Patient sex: F
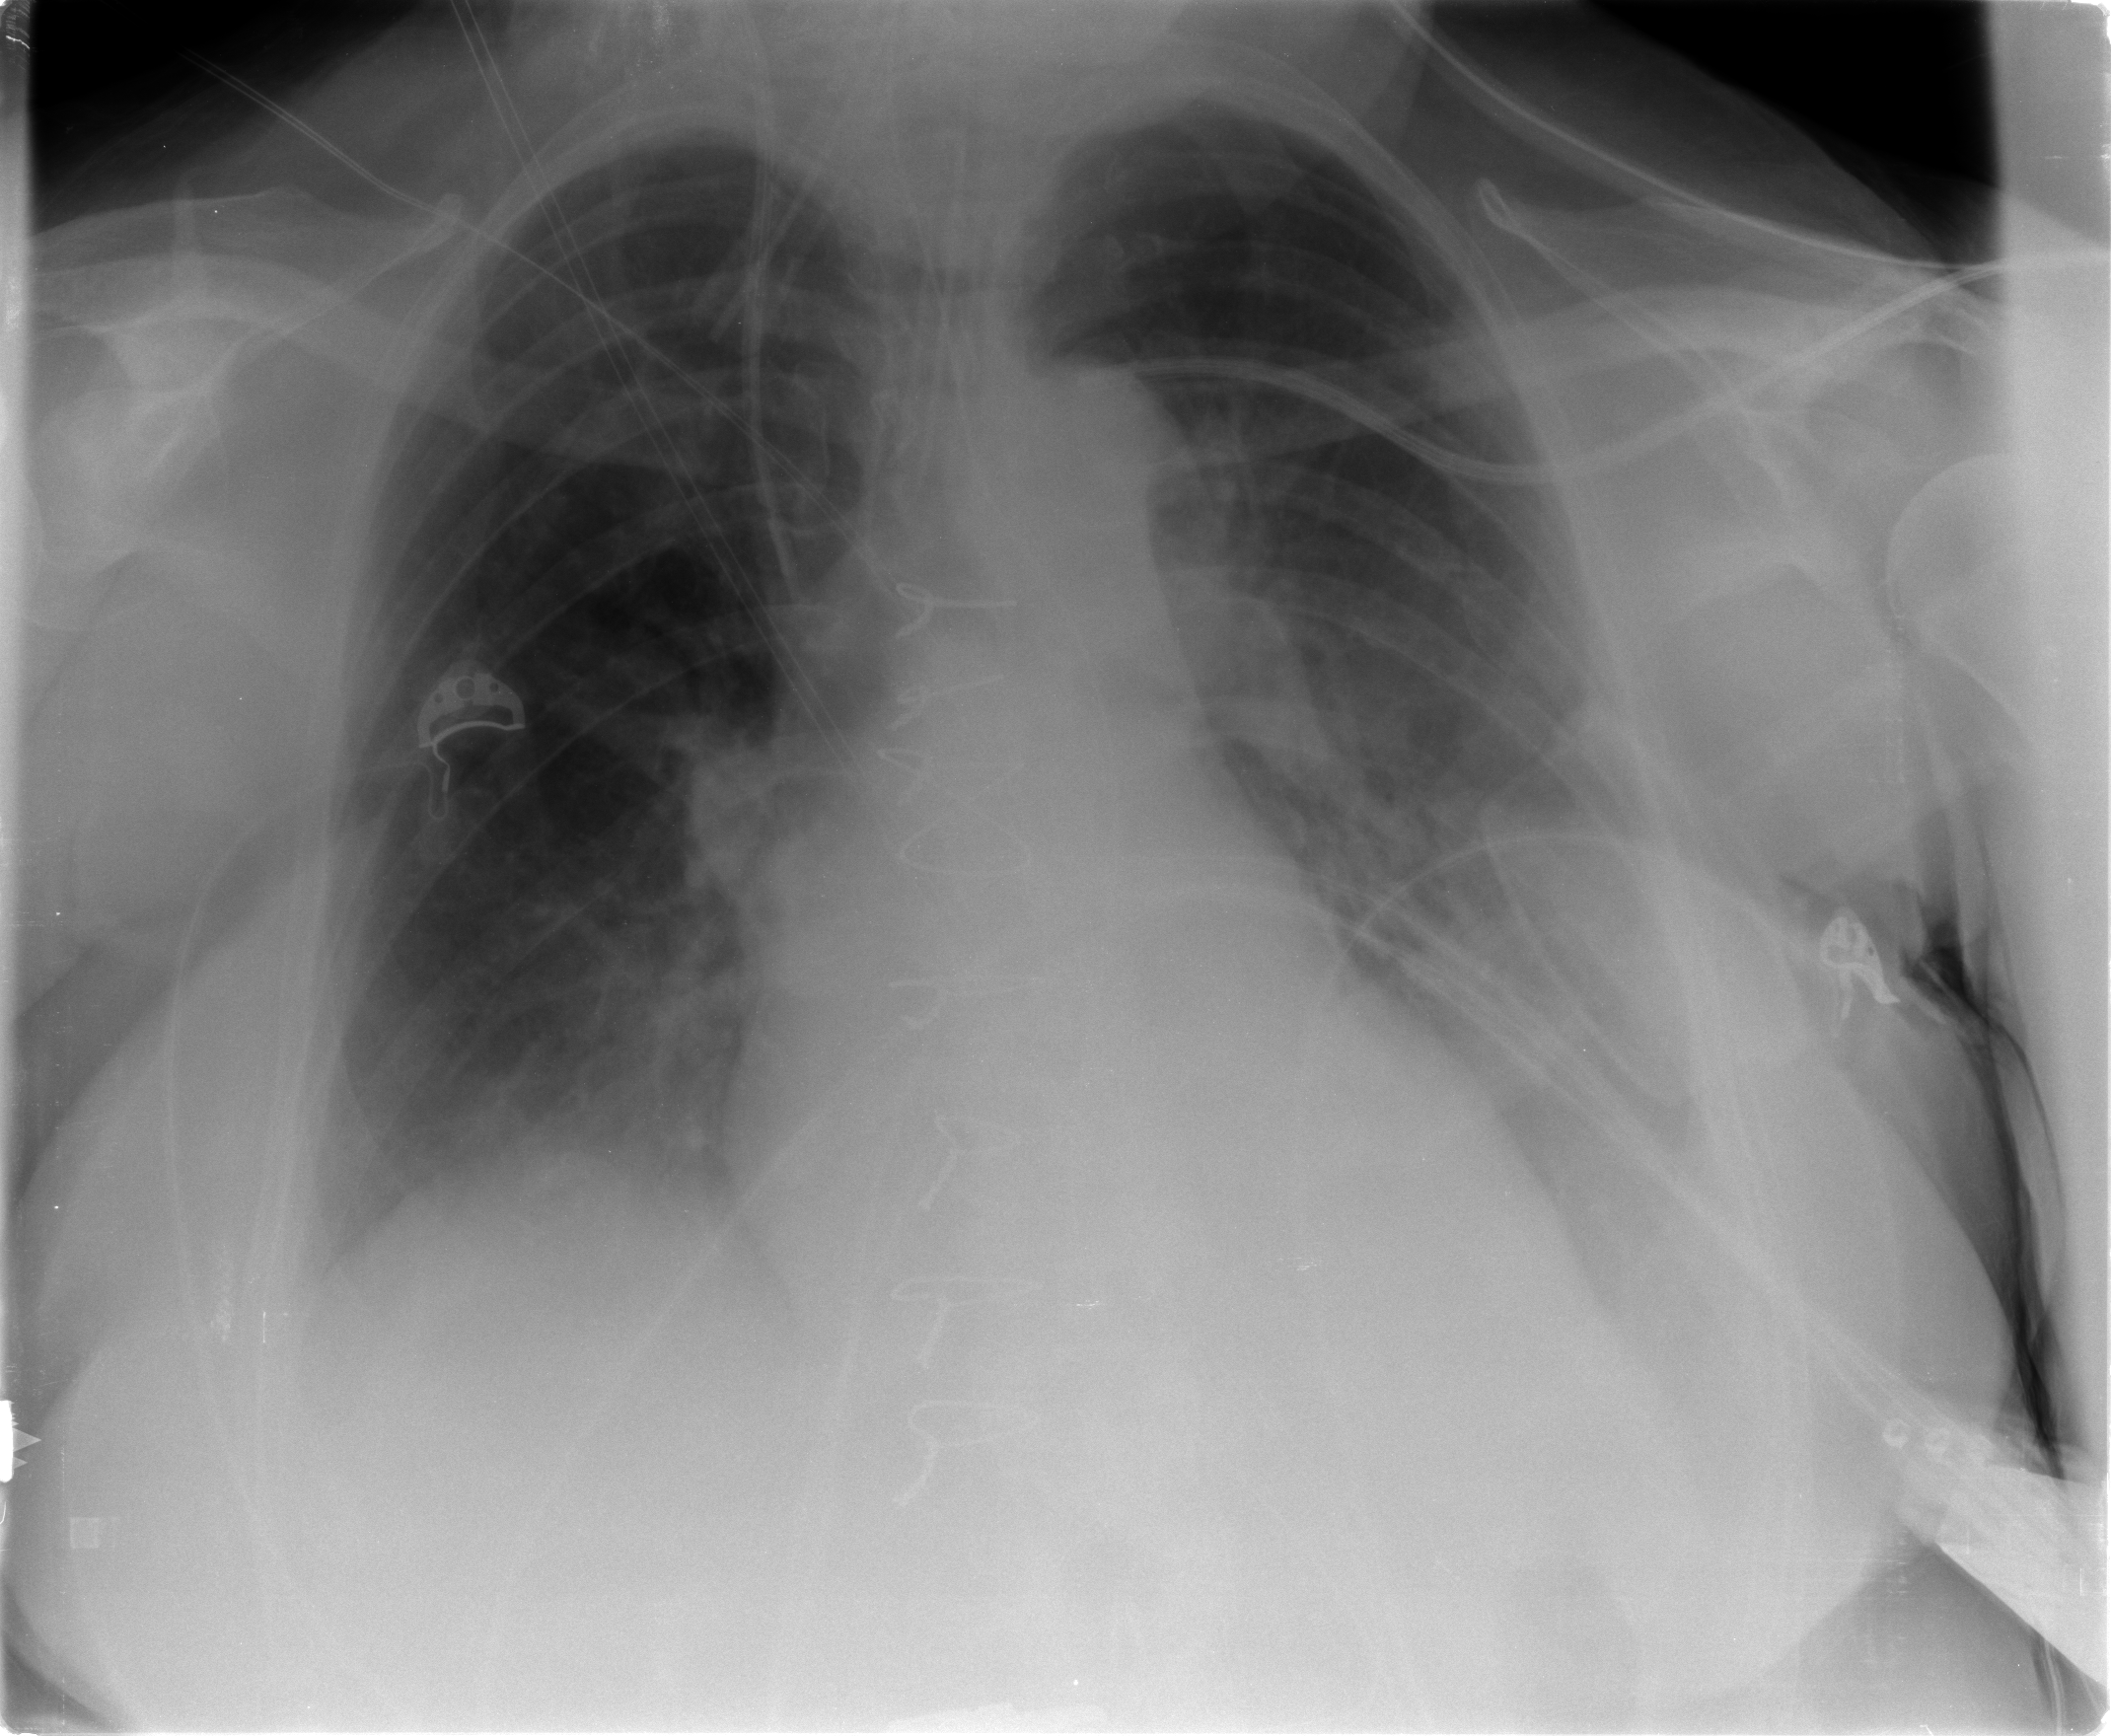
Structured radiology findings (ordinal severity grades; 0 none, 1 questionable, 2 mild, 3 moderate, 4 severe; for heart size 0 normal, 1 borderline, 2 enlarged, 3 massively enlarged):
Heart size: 2
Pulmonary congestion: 2
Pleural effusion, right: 2
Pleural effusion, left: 2
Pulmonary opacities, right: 1
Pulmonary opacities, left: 2
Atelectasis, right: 2
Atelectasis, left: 3